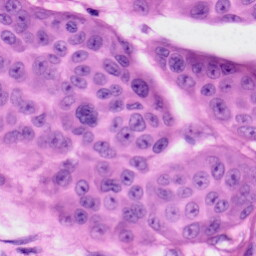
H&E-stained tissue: Skin